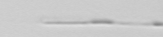
Label: Leptocylindrus